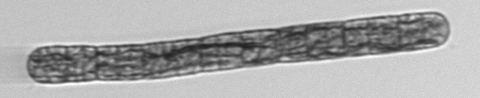
Label: Trichodesmium